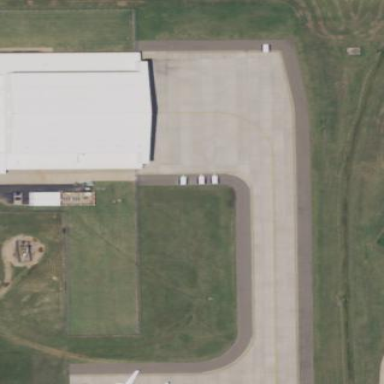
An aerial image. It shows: Apron at the airport.